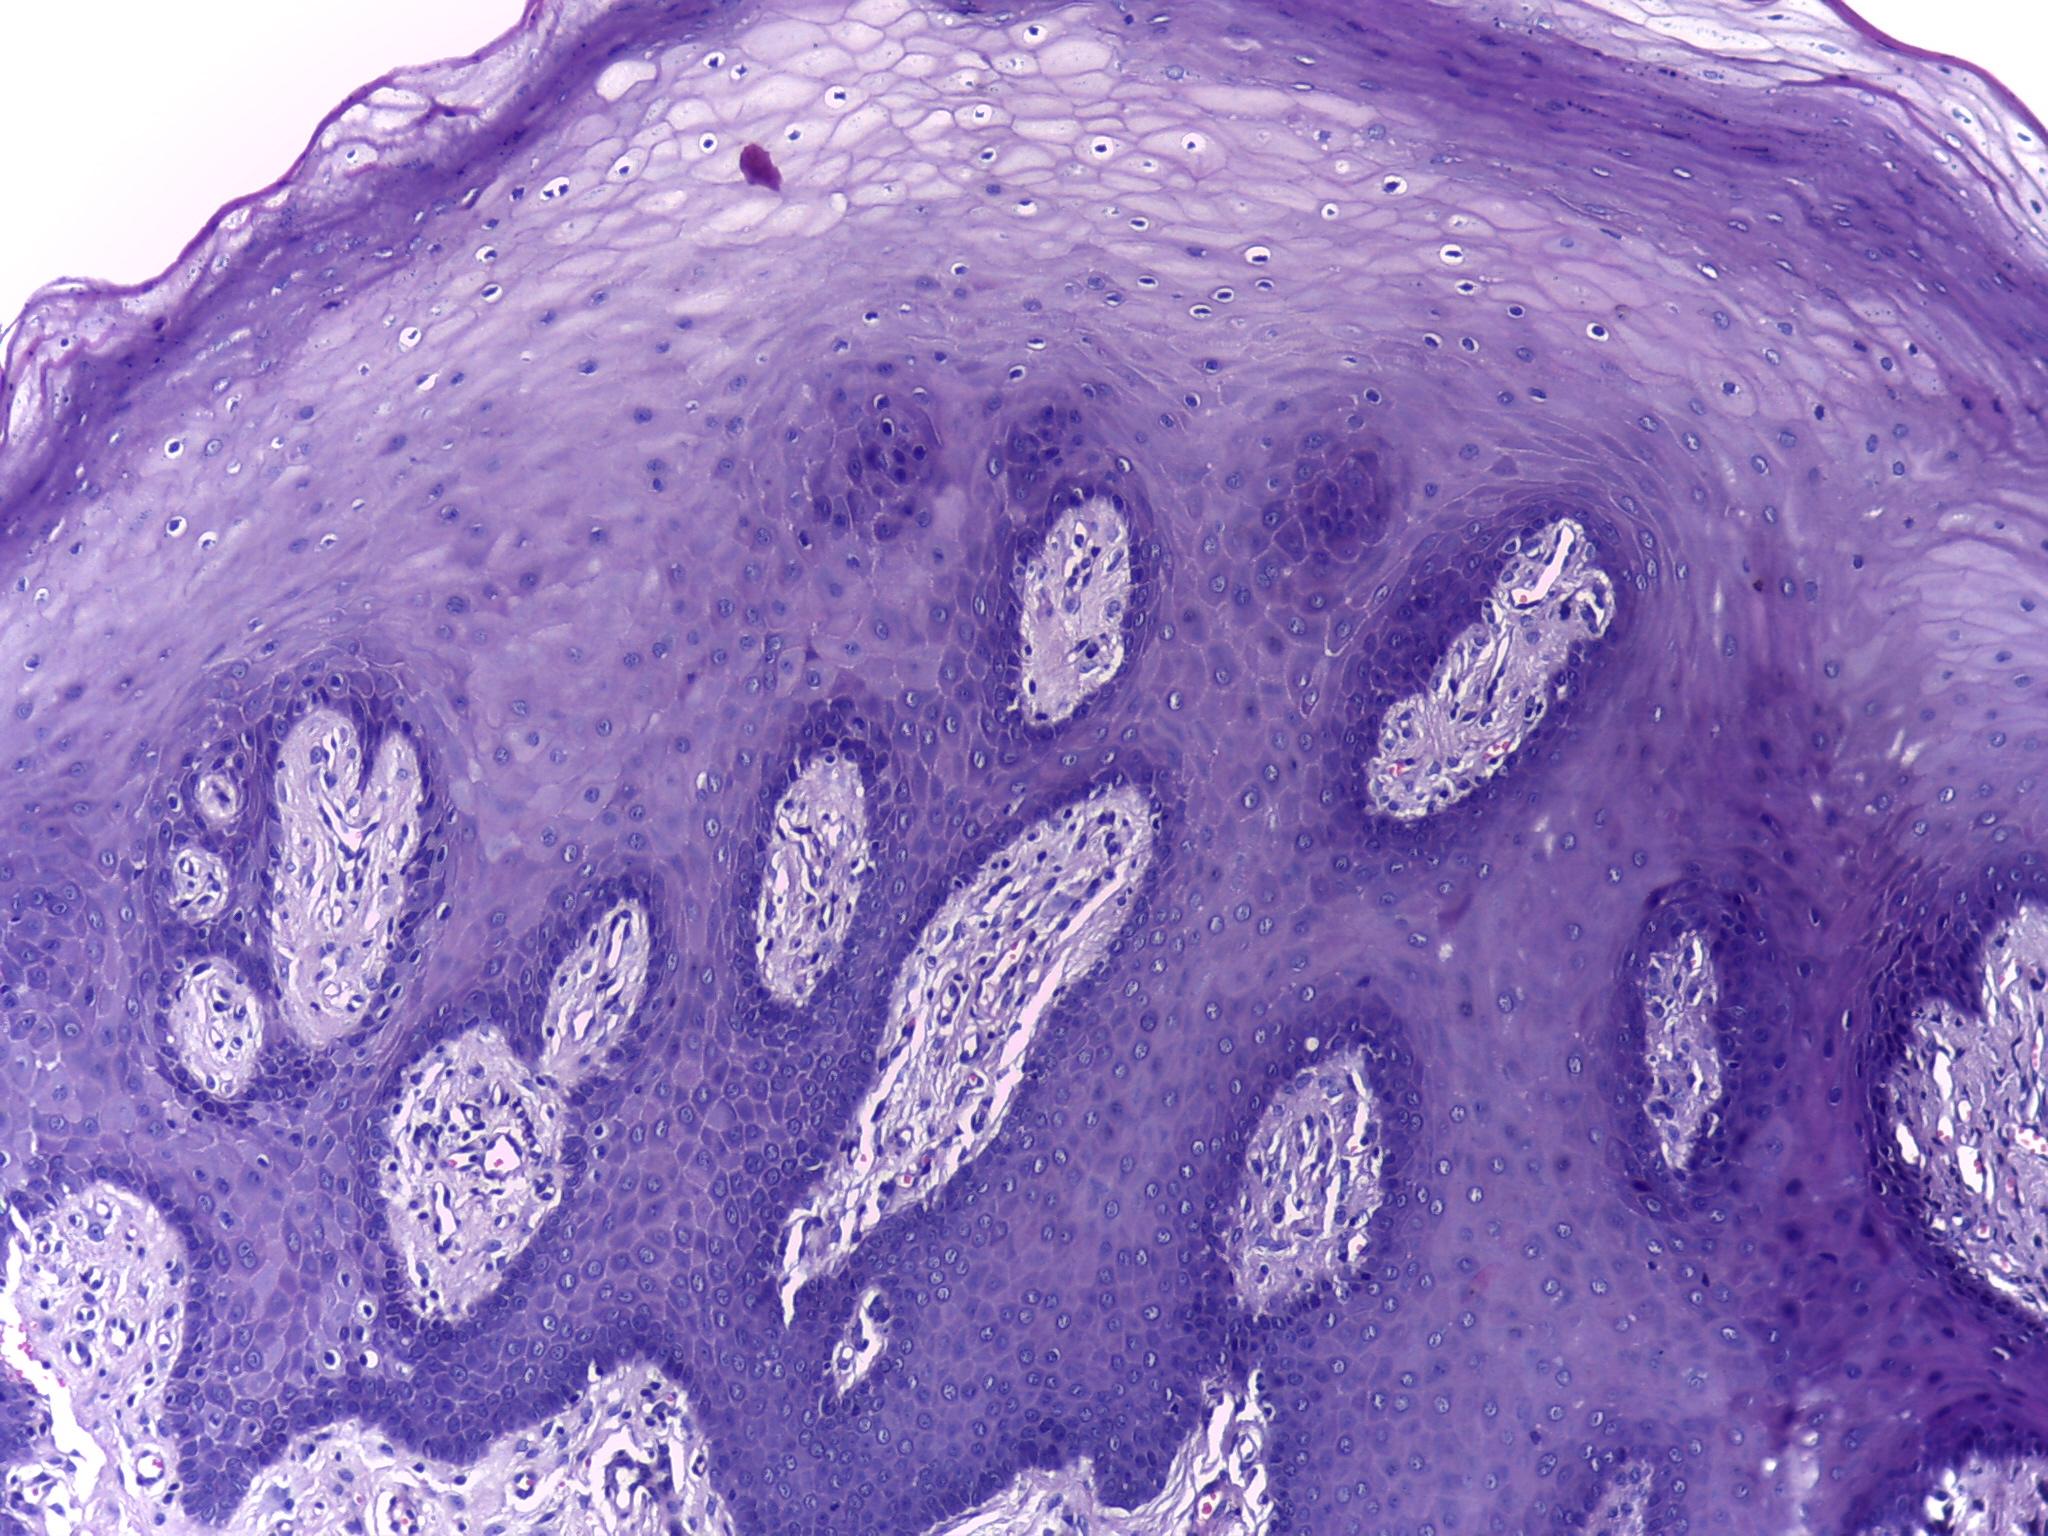
Diagnosis: Normal